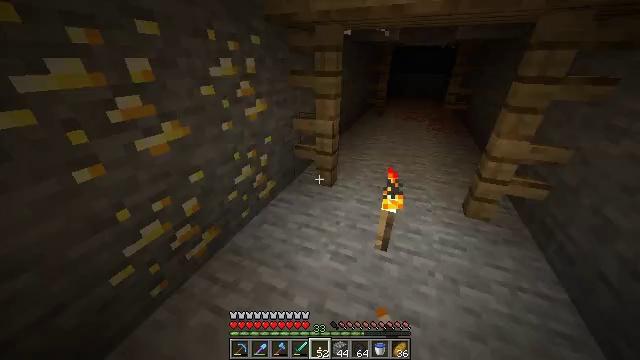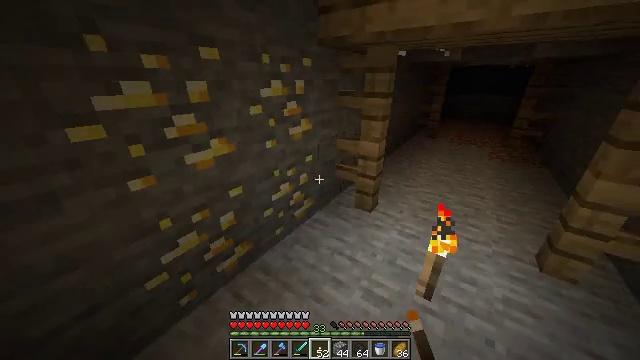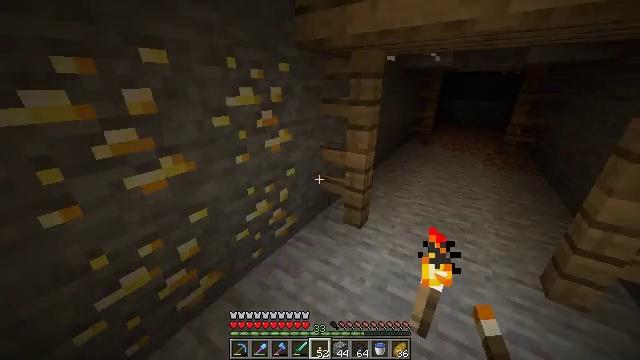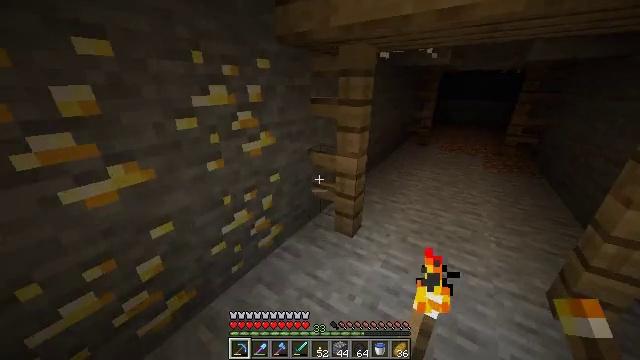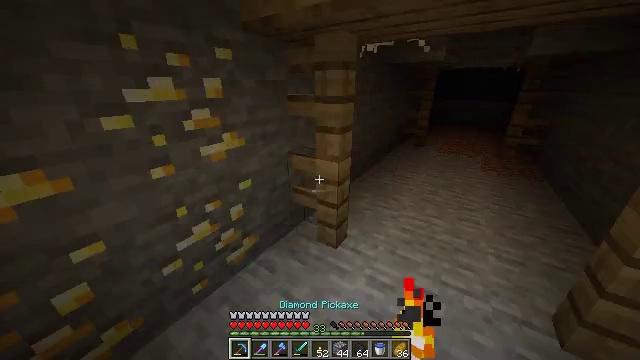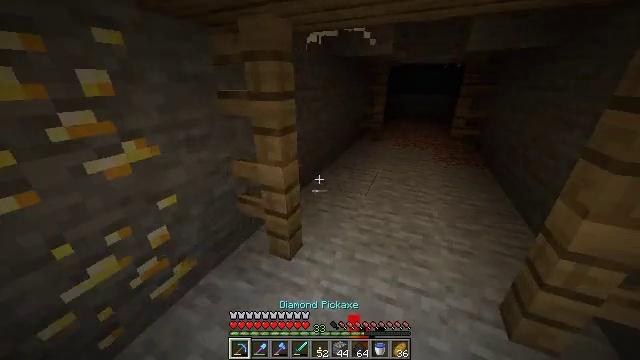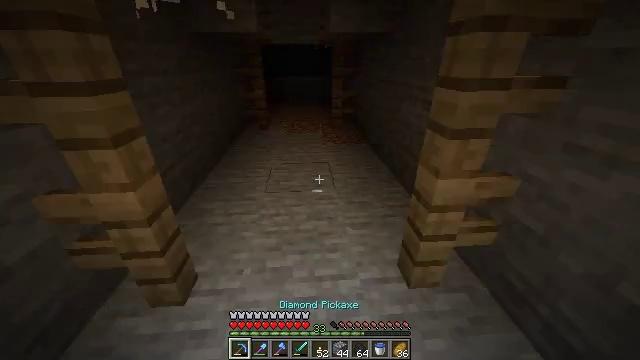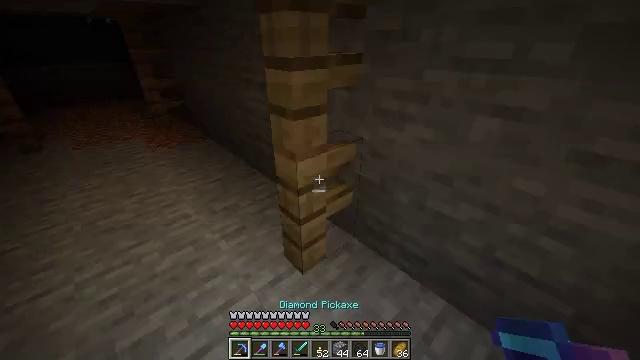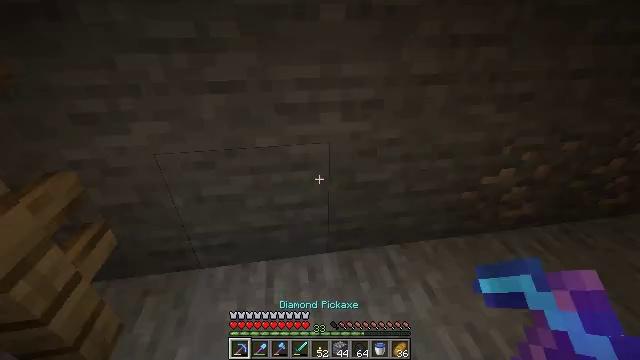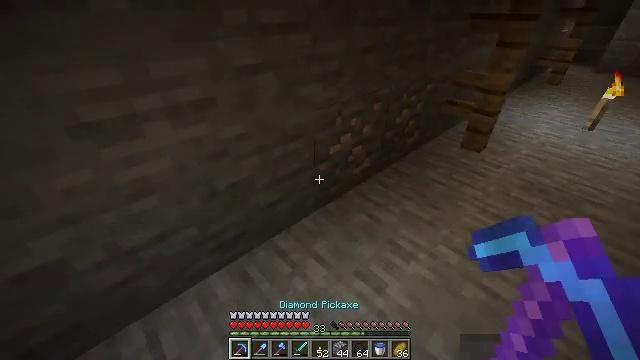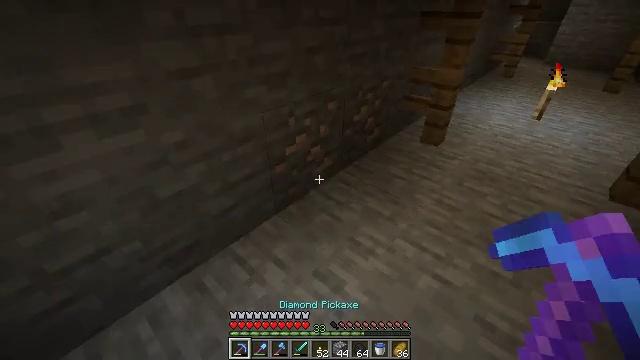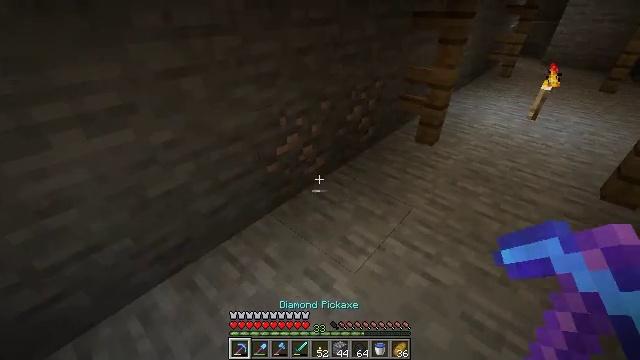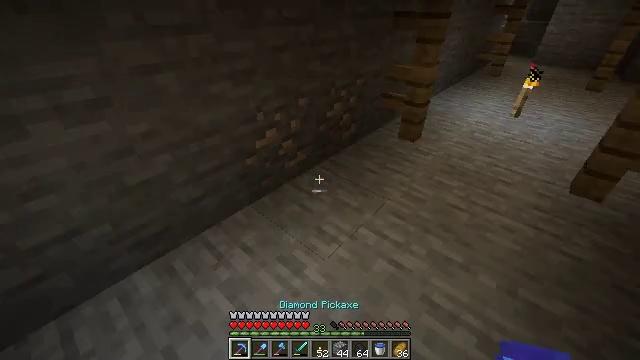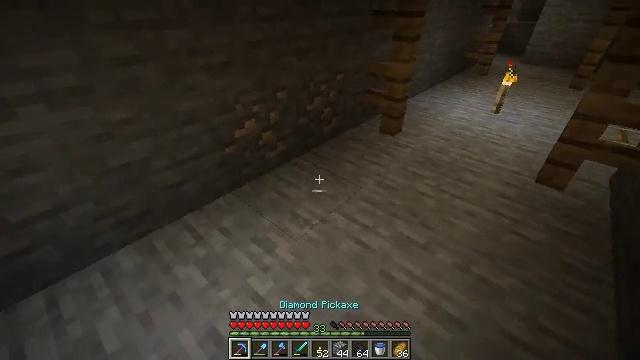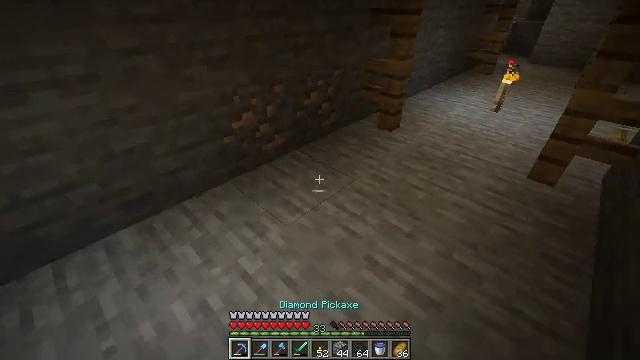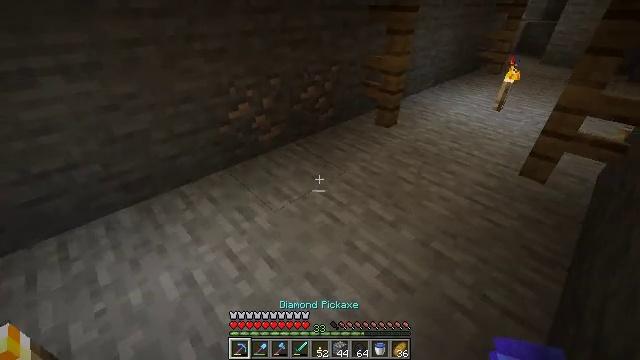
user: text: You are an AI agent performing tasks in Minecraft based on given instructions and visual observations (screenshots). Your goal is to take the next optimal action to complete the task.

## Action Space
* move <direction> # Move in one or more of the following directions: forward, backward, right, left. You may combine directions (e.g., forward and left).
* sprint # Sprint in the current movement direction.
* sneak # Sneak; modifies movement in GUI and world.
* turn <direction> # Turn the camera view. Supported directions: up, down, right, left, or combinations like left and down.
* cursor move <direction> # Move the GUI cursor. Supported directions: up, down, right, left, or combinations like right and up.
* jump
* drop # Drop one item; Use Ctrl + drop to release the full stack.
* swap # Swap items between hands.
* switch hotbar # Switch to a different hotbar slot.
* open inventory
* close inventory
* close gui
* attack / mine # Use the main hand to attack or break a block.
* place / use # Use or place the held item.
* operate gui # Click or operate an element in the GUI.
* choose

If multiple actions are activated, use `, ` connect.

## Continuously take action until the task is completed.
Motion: motion action
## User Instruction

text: Dig through stone to find iron ore.
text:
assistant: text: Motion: move forward and move right, turn left and up
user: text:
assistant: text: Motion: move forward and move right, turn right and up
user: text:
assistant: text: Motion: move forward and move right, switch to hotbar 1
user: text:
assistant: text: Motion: move forward and move right, switch to hotbar 1
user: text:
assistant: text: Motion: turn right and down, switch to hotbar 1
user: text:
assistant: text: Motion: turn right and down
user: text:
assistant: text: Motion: turn right and down
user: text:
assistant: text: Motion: move right, turn right and down
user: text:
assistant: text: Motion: move right, turn right and down
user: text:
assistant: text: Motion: move back and move right, turn right
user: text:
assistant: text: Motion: move back and move right
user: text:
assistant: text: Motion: move back and move right
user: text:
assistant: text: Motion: move back and move right
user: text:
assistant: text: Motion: move back and move right, turn left
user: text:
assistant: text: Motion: move right, turn left
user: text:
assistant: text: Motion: move right, turn left
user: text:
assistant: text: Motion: move forward and move right, turn left and up
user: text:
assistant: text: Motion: move forward and move right, turn left and up
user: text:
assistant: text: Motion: move forward and move right, turn left and up
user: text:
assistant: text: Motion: move forward and move right, turn left and up
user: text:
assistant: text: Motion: move forward and move right, turn left and up
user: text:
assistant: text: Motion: move forward and move right, turn left and up
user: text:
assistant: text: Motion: move forward, turn left, attack / mine
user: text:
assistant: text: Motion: move forward, turn left and down, attack / mine
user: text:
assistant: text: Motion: turn left and down, attack / mine
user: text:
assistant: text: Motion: attack / mine
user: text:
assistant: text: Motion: attack / mine
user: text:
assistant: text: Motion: attack / mine
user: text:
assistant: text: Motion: turn right, attack / mine
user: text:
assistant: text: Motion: turn right, attack / mine